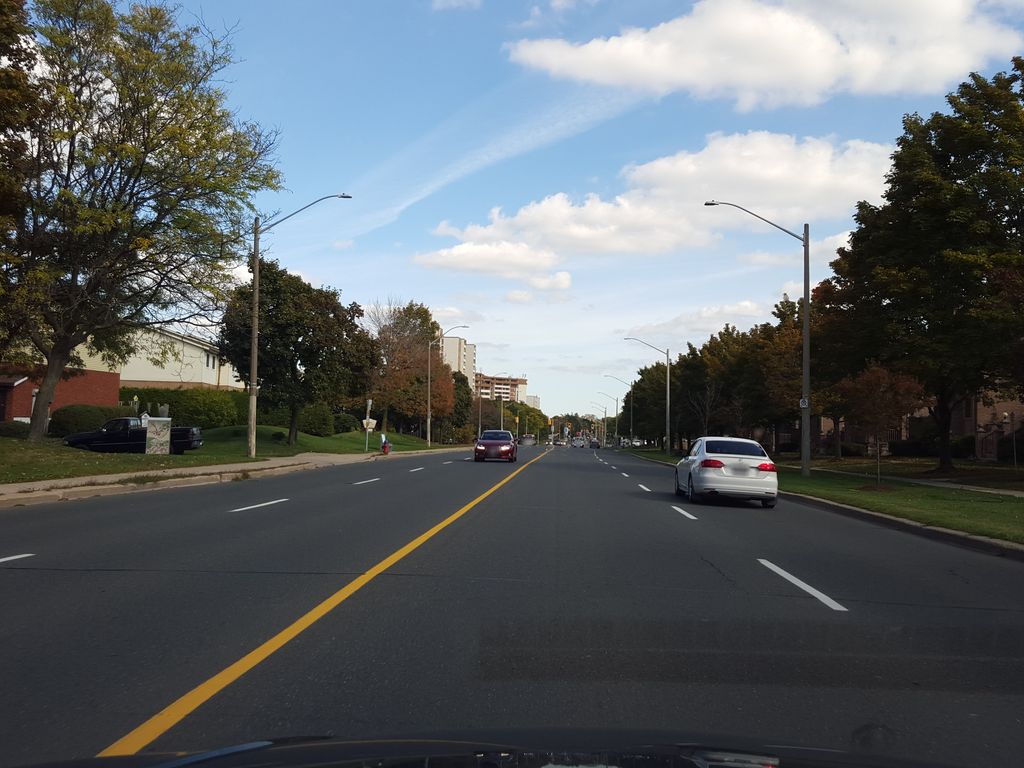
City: hamilton